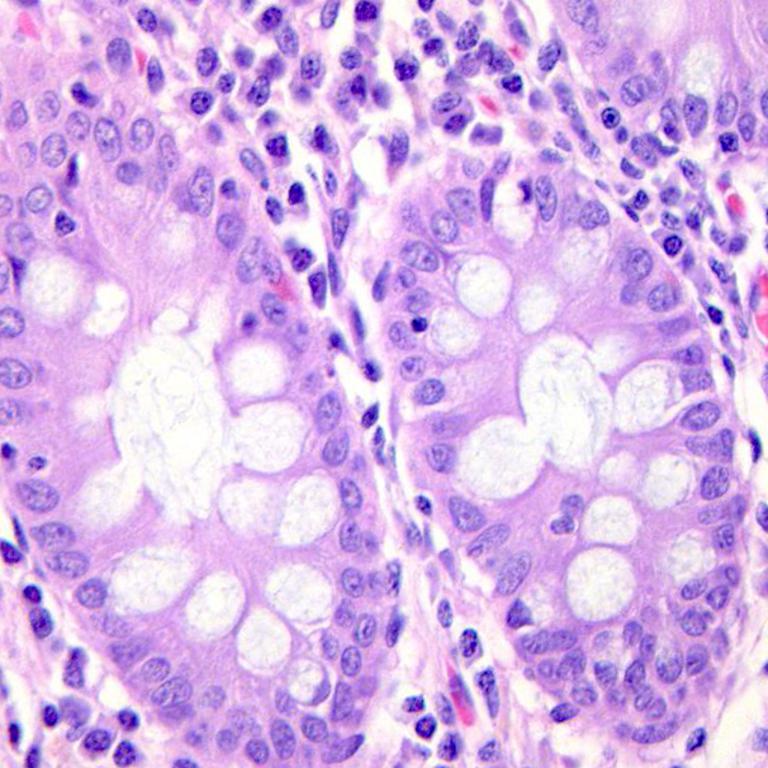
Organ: colon
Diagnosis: benign